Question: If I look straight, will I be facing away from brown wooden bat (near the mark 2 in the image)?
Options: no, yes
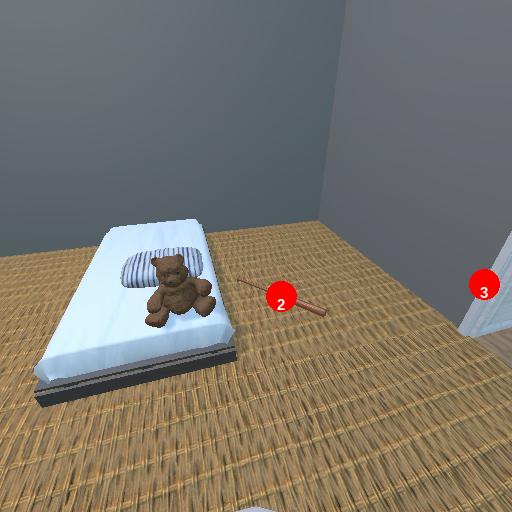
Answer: no